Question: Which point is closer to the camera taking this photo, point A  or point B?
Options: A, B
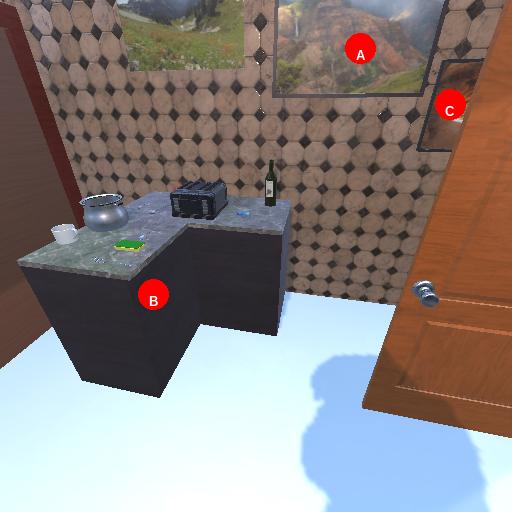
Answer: A